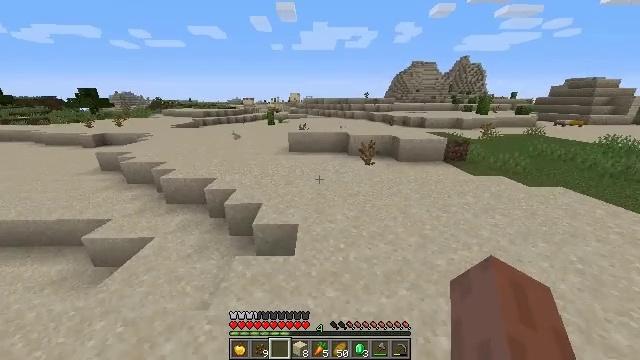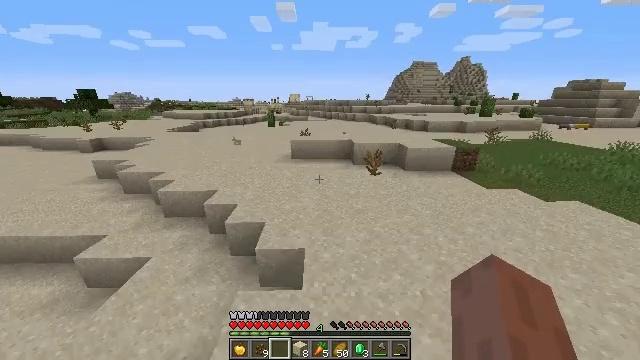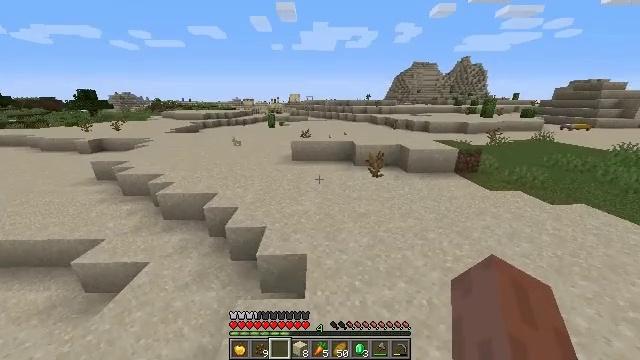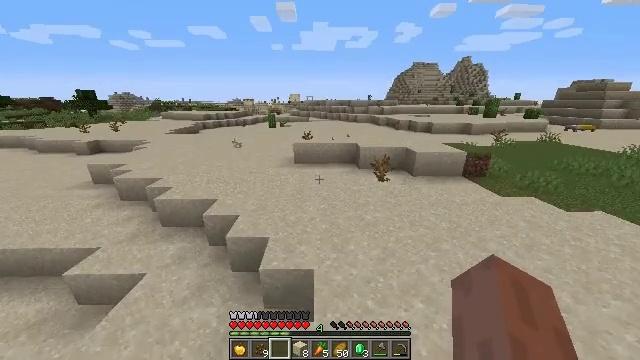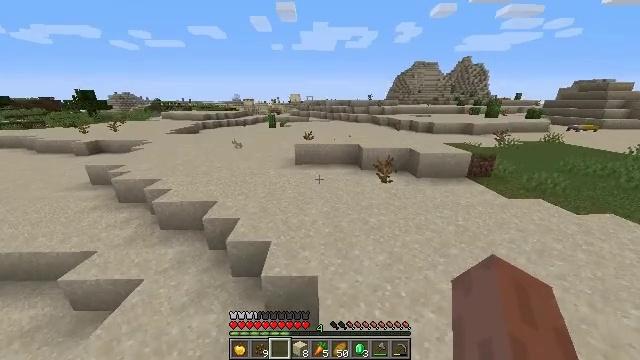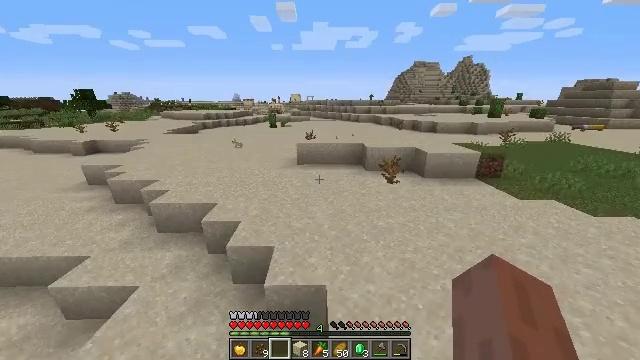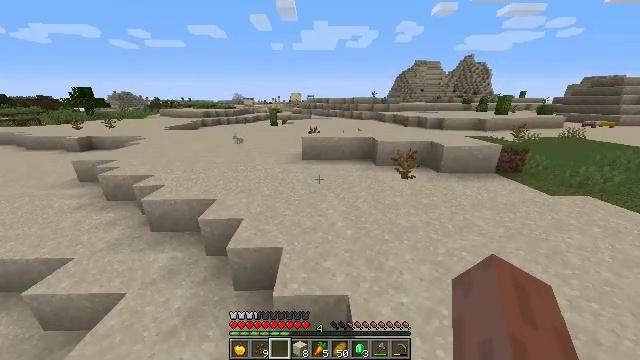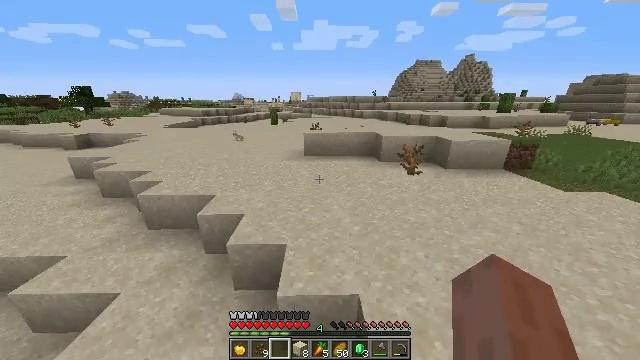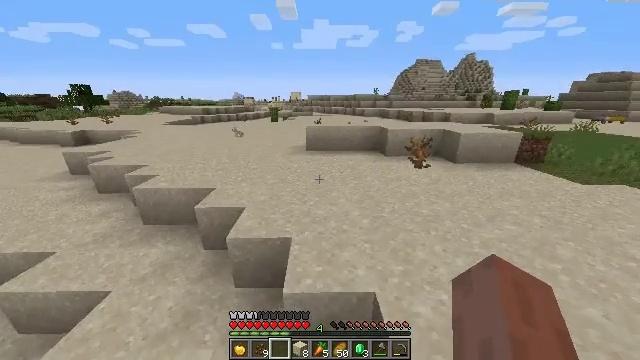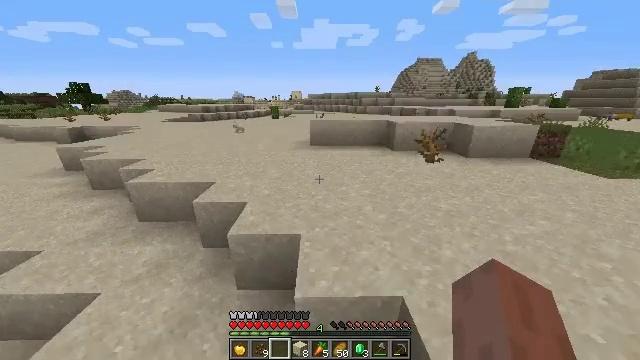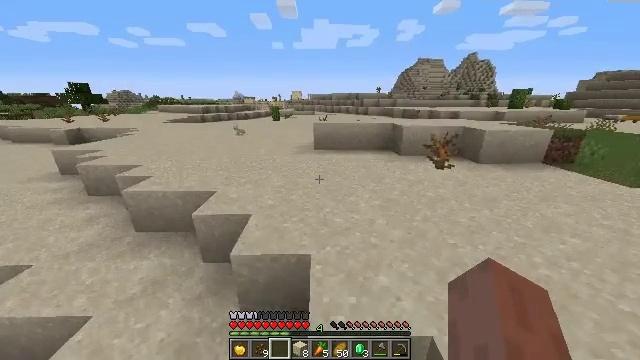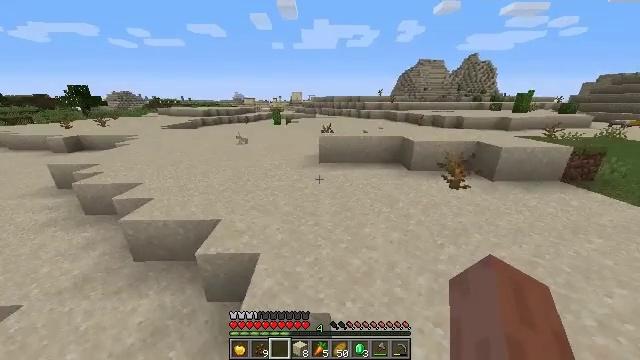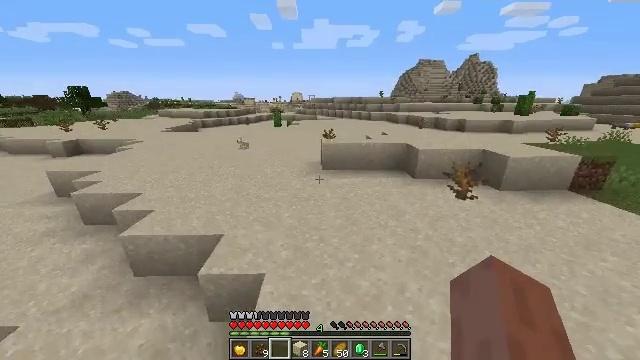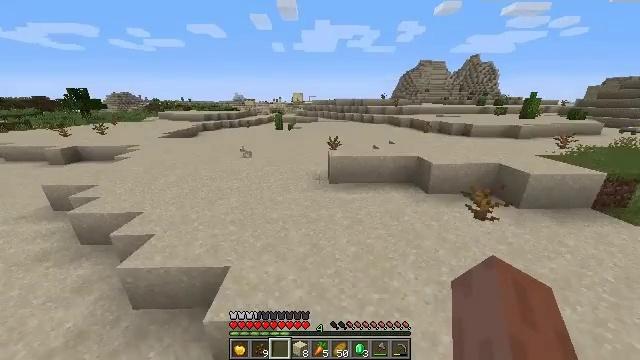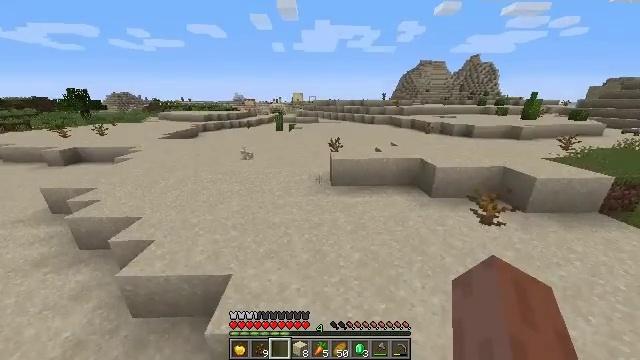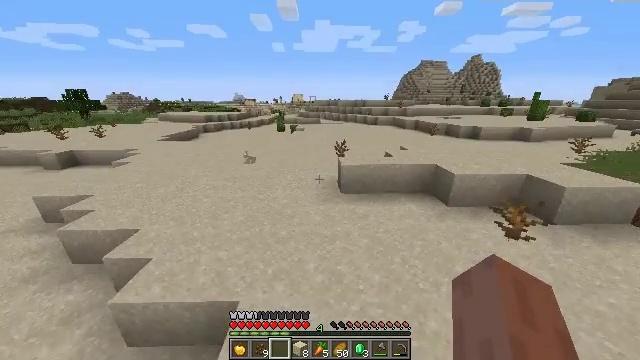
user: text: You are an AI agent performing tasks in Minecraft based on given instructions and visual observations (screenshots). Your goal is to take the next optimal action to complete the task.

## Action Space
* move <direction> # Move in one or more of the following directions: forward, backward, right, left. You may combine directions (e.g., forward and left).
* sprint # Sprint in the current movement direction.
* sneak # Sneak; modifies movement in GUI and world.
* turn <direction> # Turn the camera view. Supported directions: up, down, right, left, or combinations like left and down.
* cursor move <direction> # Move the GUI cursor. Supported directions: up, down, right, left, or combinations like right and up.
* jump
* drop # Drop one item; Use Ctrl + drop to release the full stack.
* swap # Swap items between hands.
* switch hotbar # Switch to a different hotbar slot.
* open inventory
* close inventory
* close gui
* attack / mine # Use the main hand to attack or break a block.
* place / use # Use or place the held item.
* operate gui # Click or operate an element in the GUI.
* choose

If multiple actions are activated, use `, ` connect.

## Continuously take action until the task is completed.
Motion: motion action
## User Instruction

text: Remove the yellow bed.
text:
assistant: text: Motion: move forward and move left, jump
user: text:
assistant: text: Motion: move forward and move left, jump
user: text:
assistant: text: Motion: move forward and move left, jump
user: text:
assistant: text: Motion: move forward and move left, jump
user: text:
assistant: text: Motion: move forward and move left, jump
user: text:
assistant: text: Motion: move forward and move left, jump
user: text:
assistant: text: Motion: move forward and move left, jump
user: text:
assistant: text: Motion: move forward and move left, jump
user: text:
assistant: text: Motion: move forward and move left, jump
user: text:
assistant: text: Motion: move forward and move left, jump
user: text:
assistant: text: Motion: move forward and move left, jump
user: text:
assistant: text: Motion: move forward and move left, jump
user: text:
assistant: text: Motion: move forward and move left, jump
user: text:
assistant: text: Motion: move forward and move left, jump
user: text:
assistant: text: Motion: move forward and move left, jump
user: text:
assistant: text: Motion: move forward and move left, jump
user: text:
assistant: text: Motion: move forward and move left, jump
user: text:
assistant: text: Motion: move forward and move left, jump
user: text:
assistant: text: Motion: move forward, jump
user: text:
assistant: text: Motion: move forward, jump
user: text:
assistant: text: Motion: move forward, jump
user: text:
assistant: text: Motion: move forward and move left, jump
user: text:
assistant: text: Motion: move forward and move left, jump
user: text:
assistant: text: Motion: move forward and move left, jump
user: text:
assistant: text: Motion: move forward and move left, turn right and down, jump
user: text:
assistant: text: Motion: move forward and move left, turn right, jump
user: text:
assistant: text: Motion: move forward and move left, turn right, jump
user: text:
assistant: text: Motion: move forward and move left, jump
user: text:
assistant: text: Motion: move forward and move left, jump
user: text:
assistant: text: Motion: move forward and move left, jump